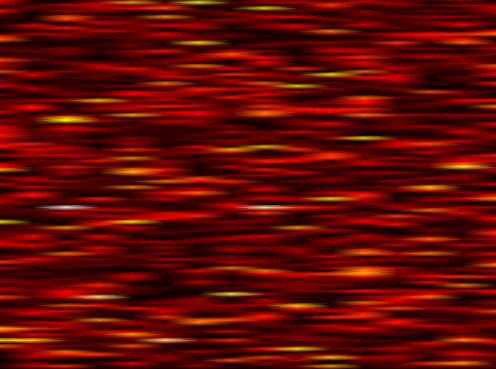
Label: FBMC